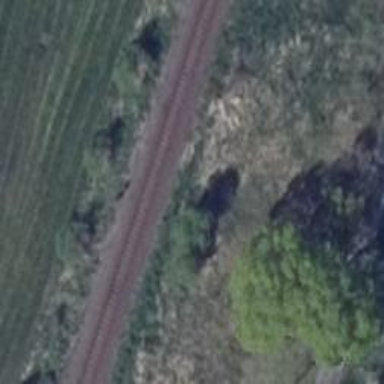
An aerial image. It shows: Railway signal.